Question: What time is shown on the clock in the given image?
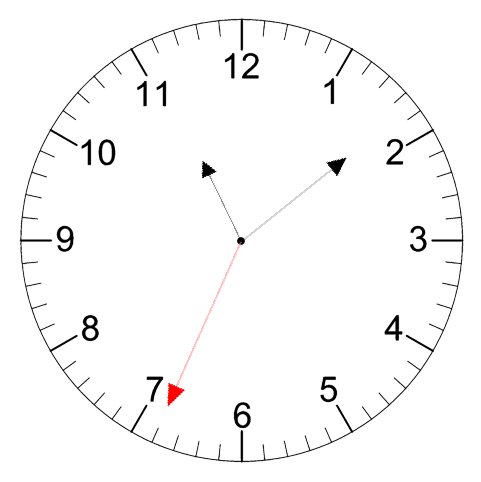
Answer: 11:08:34